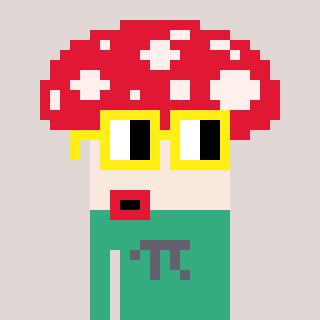
a pixel art character with square yellow glasses, a mushroom-shaped head and a teal-colored body on a warm background